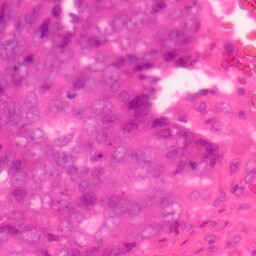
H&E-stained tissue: Colon